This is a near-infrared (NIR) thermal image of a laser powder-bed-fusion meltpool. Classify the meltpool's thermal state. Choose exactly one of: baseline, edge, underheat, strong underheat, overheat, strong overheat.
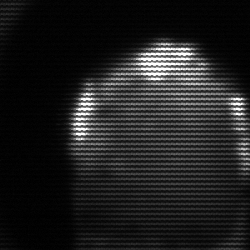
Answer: edge